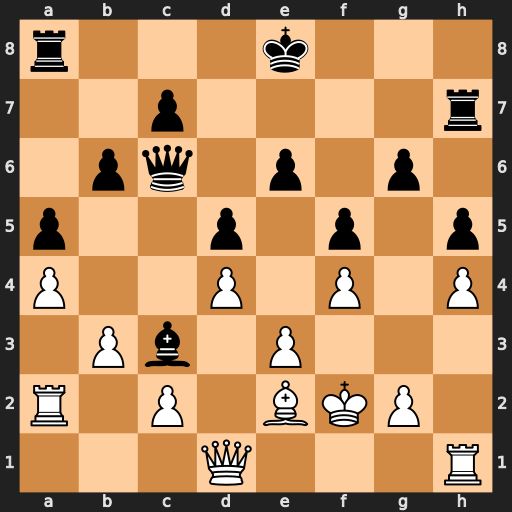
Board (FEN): r3k3/2p4r/1pq1p1p1/p2p1p1p/P2P1P1P/1Pb1P3/R1P1BKP1/3Q3R
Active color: w
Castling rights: q
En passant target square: -
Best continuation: Bb5 Qxb5 axb5